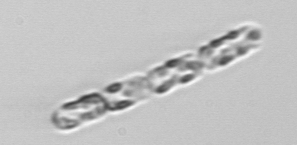
Label: Dactyliosolen_fragilissimus